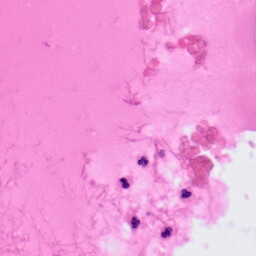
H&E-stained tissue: Colon